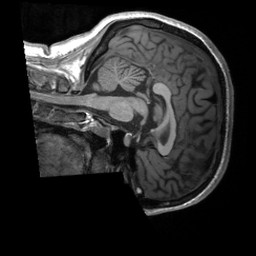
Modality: T1w
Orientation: sagittal
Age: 17
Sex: female
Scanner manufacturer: siemens
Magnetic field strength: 3 T
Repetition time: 2.3 s
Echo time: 0.00232 s